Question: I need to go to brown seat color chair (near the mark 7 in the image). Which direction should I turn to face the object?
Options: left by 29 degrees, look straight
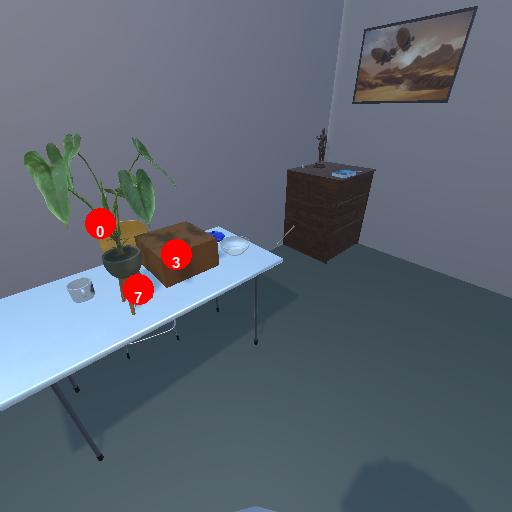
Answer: left by 29 degrees